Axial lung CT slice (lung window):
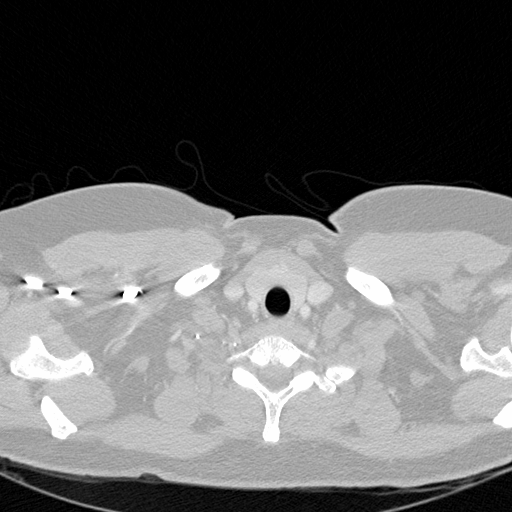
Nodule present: no